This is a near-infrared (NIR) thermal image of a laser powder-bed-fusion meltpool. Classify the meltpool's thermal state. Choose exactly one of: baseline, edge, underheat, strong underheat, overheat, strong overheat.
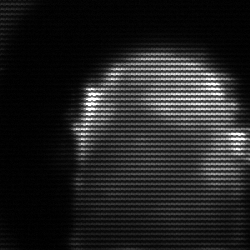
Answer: baseline